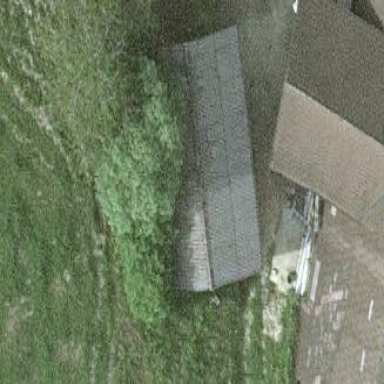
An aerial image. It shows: Rural barn.